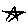
Label: star